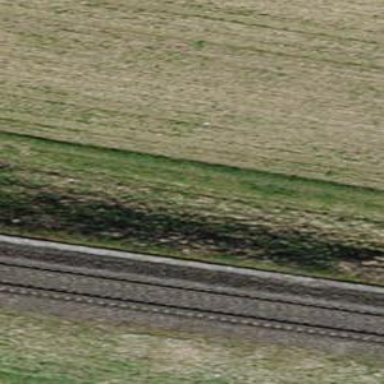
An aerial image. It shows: Hedge barrier.